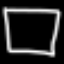
Label: square